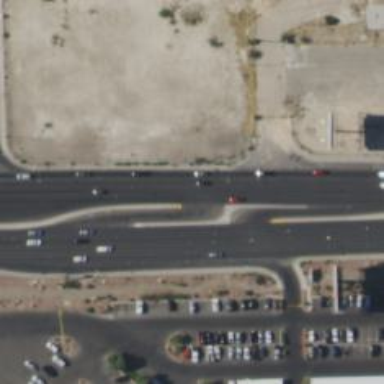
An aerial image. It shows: Asphalt road with primary link designation.